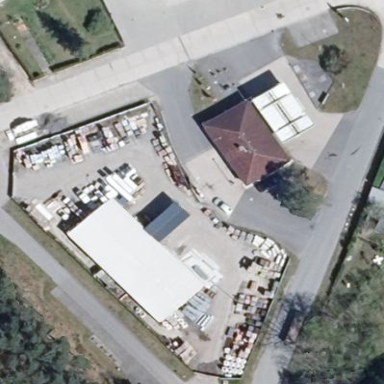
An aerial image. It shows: Retail area.